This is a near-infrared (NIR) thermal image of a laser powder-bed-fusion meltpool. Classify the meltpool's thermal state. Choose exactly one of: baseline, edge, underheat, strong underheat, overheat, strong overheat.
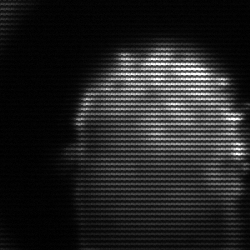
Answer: baseline